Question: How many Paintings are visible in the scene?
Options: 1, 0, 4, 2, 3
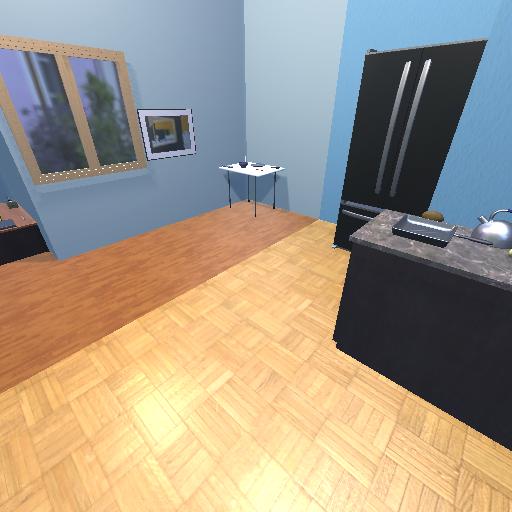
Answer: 1